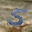
Label: 5